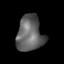
Tissue: lung
Cell type: T cells
Senescence score: 0.1699
Nuclear area (px): 905
Mean DAPI intensity: 100.211